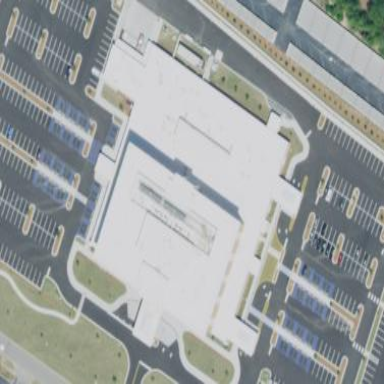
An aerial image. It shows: Healthcare facility identified as hospital.